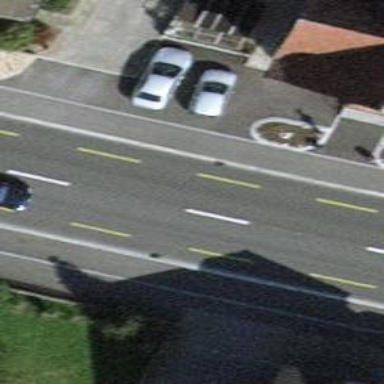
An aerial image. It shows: Secondary road with asphalt surface and dedicated cycle lane.